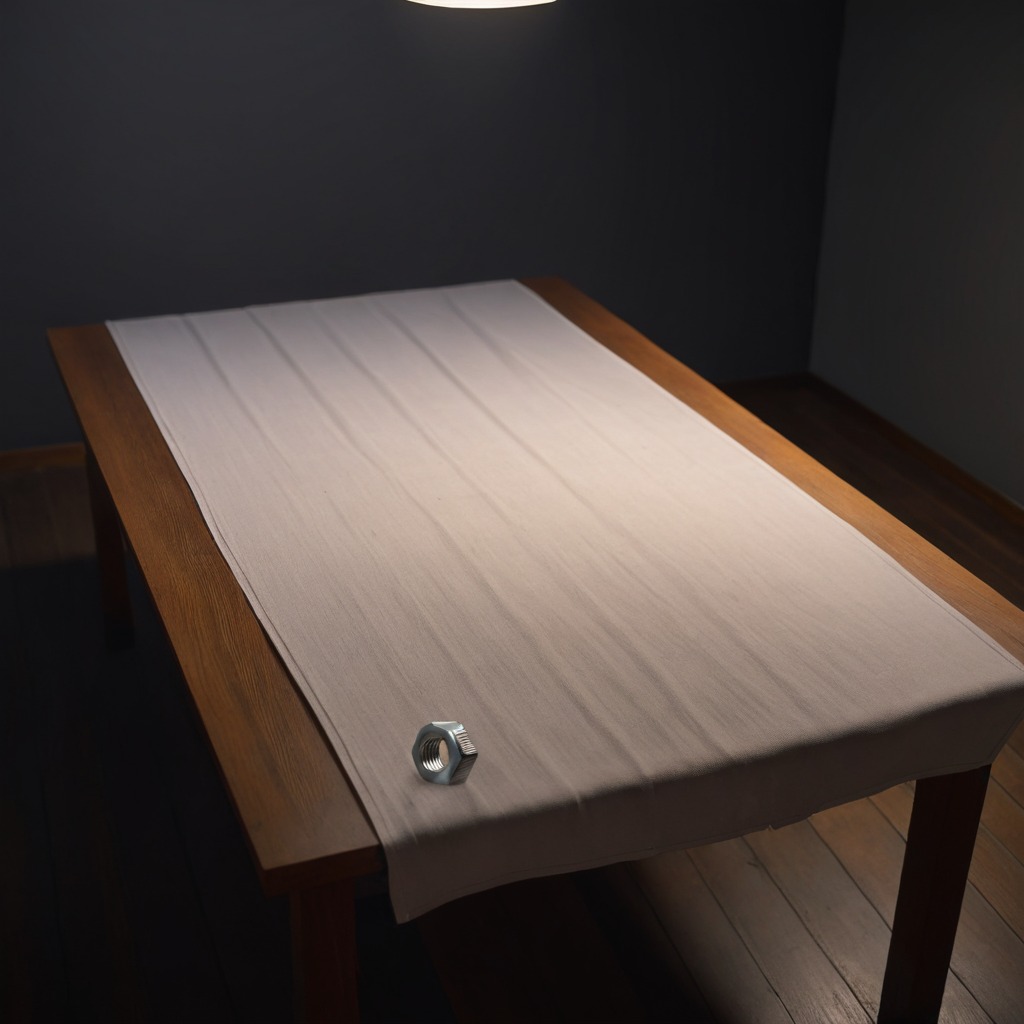
A metal nut is lying on a wooden table.